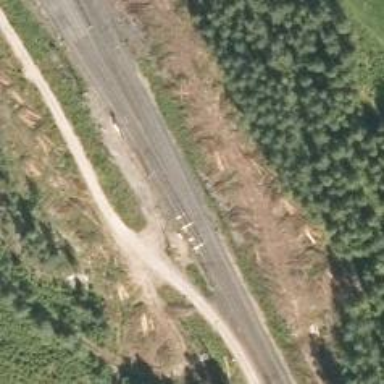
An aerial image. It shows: Electrified rail siding with contact line.